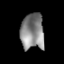
Tissue: lung
Cell type: Epithelial cells
Senescence score: 0.2431
Nuclear area (px): 825
Mean DAPI intensity: 134.635